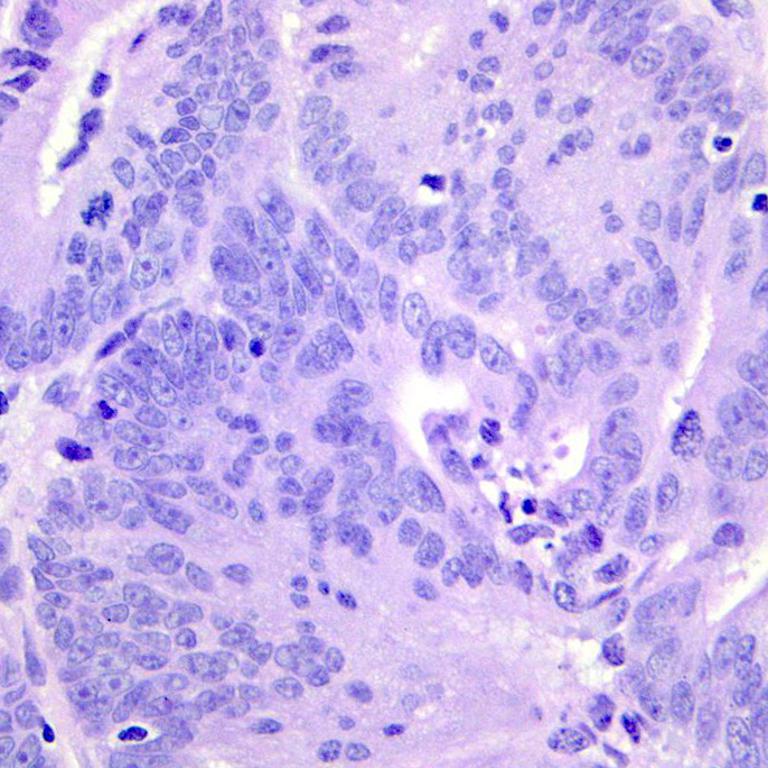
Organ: colon
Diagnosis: adenocarcinomas